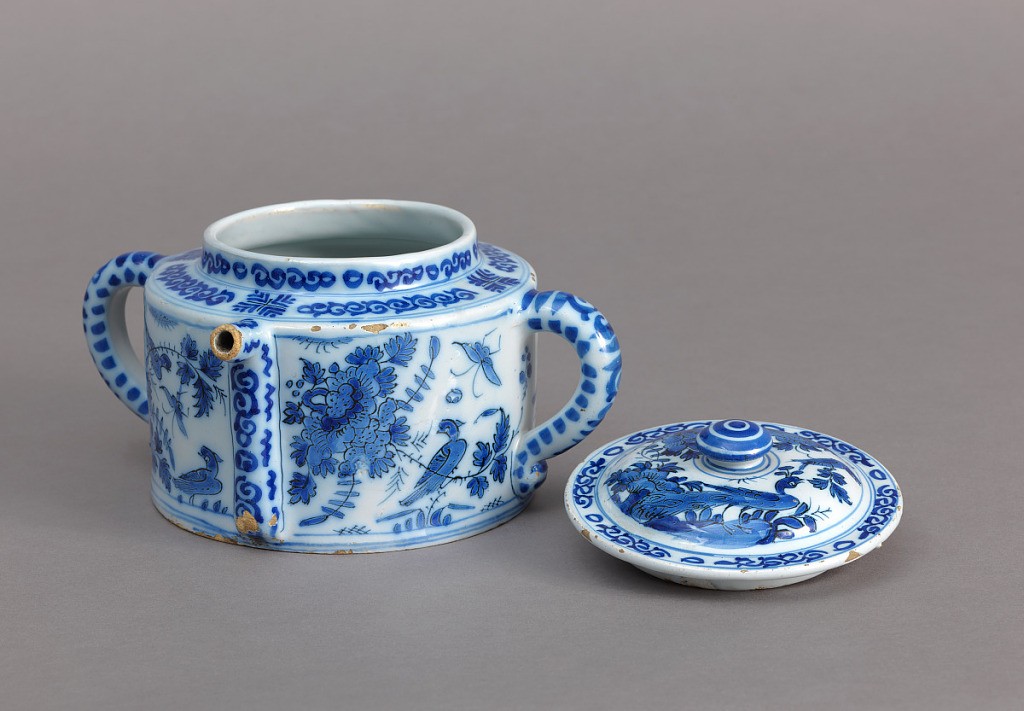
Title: Posset Pot
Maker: De Paauw (Peacock) Factory, Dutch, active 1651 - 1774
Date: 1705–40
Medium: Tin-glazed earthenware
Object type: posset pot
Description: Cylindrical body with straight sides; 2 loop handles opposite sides; spout rises along side body, projects horizontally from squared shoulder; domed lid with wide lip and flattened knop finial; painted in underglaze blue on white with chinoiserie birds, flowers, scroll bands.